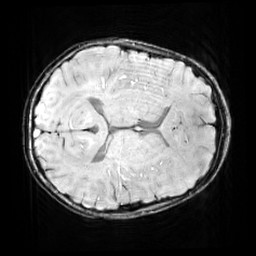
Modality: SWI
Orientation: axial
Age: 9
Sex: male
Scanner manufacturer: siemens
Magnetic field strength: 3 T
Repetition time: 0.027 s
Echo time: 0.02 s